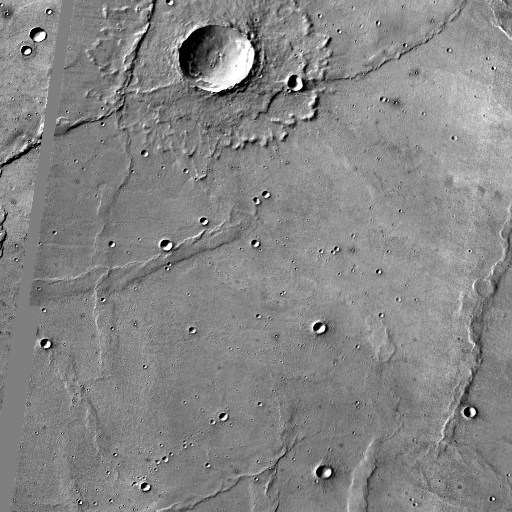
Crater classes present: Background, Other, Layered, Buried, Secondary